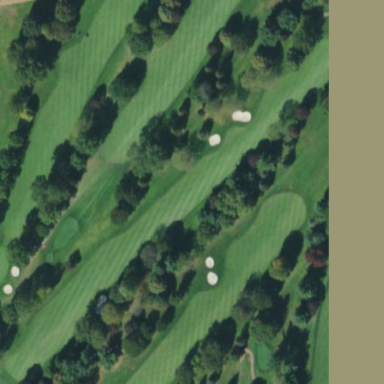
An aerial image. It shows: Grassy area designated as golf fairway.